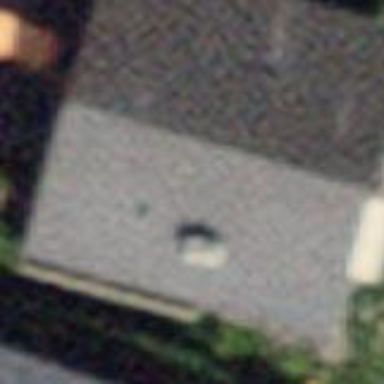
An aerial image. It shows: Simple house.